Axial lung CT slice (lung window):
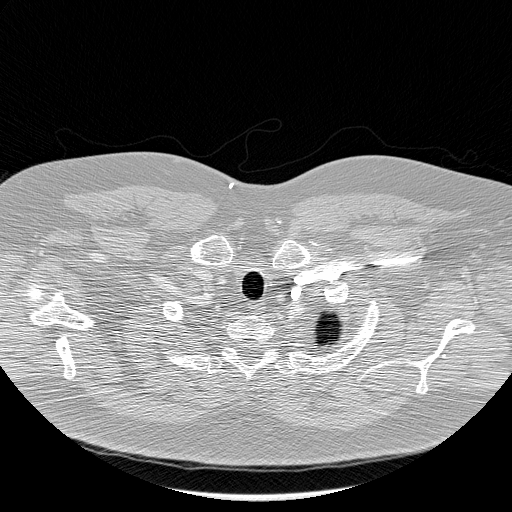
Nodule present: no